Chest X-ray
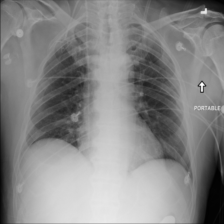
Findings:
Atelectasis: negative
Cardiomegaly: negative
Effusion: negative
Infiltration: negative
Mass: negative
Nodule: negative
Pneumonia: negative
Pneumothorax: negative
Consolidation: negative
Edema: negative
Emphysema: negative
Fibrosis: negative
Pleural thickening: negative
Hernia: negative